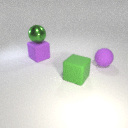
large purple rubber cube to the left of large purple rubber sphere